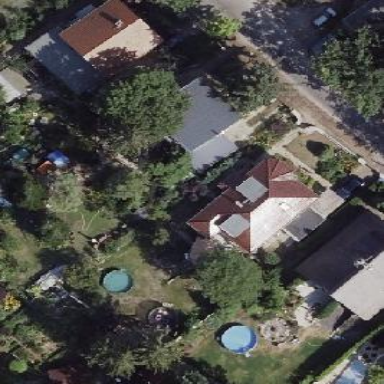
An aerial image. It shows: House with hipped roof.